Question: Hi I have been asked to create a layout on a page that looks like the attached image:

What would be the best way to achieve this? Flexbox? CSS Grid ?
Any code help would be great as don't really want have to use a messy page builder
Thanks
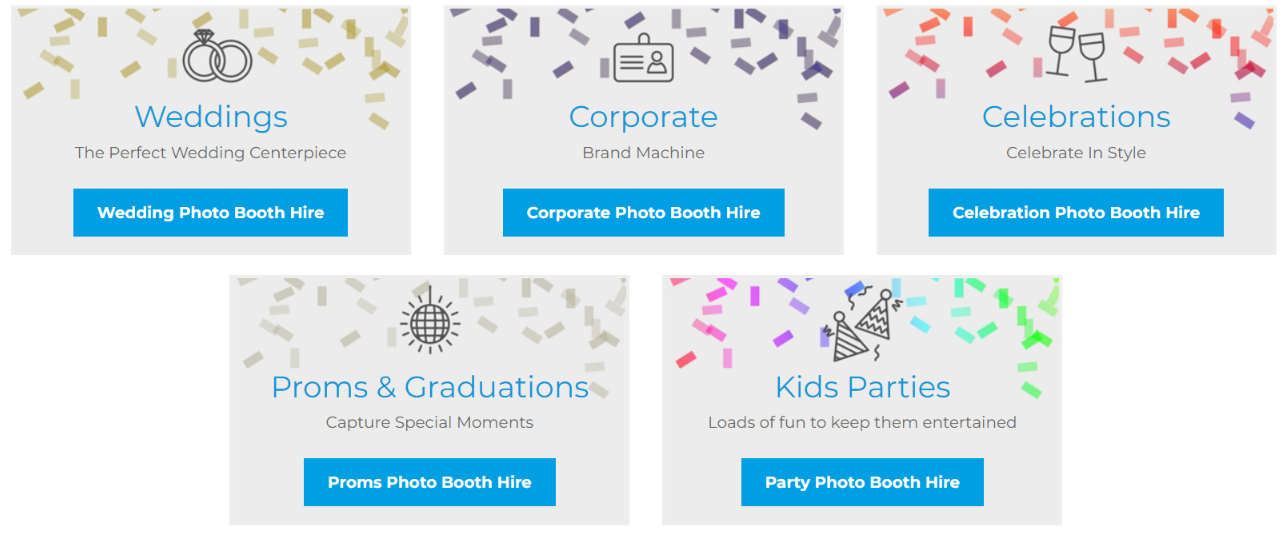
Answer: try this:
'''
.container {
display: flex;
flex-wrap: wrap;
align-content: space-around;
justify-content: center;
}
.container > div {
background: lightblue;
width: 100px;
margin: 35px;
}
'''